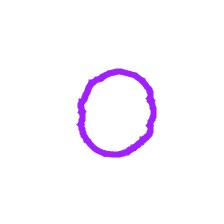
Shape: circle